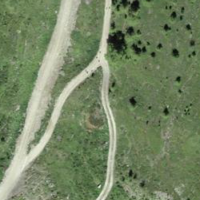
EUNIS habitat code: 26
Species observed at this site:
Campanula barbata